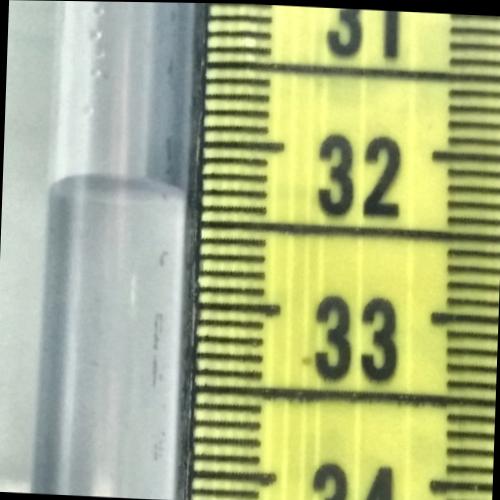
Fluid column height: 32.3 cm